Aerial crown-view tile of a tropical tree (Barro Colorado Island, Panama), acquired 20240611:
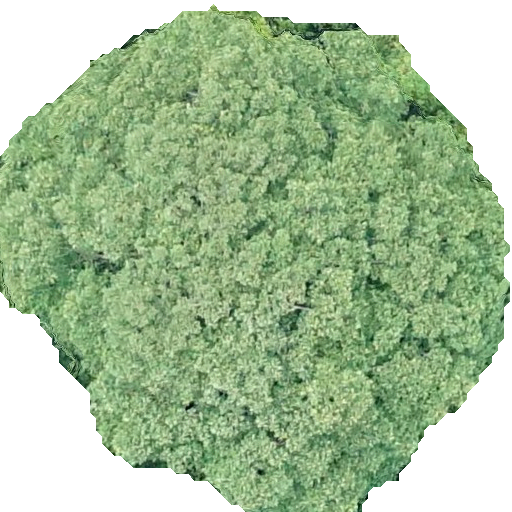
Species: Dipteryx oleifera
GBIF accepted scientific name: Dipteryx oleifera
Crown area: 306.307 m²